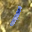
Label: 1